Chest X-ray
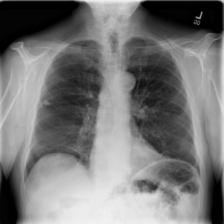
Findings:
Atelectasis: positive
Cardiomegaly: negative
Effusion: negative
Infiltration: negative
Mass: negative
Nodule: negative
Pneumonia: negative
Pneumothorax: negative
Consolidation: negative
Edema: negative
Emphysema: negative
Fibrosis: negative
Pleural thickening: negative
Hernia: negative